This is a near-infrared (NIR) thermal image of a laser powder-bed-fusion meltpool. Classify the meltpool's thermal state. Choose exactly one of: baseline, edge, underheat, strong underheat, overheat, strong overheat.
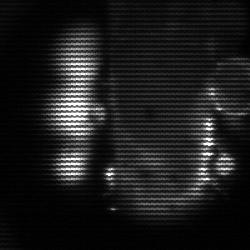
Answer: strong underheat